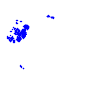
Particle: electron